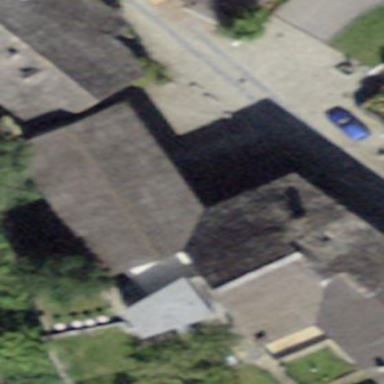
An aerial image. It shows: Historic house building.